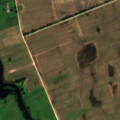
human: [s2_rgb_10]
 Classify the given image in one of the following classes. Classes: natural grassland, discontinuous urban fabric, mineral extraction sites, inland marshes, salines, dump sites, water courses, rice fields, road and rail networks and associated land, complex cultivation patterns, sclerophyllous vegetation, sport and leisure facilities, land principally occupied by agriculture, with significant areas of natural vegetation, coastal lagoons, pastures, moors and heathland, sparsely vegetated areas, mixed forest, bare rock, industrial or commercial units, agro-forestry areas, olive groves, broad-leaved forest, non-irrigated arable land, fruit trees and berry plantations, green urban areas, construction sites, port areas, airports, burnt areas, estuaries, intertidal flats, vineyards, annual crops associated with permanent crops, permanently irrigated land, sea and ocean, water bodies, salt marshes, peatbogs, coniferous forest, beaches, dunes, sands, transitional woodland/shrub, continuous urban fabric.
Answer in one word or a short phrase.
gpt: non-irrigated arable land, pastures, complex cultivation patterns, water bodies